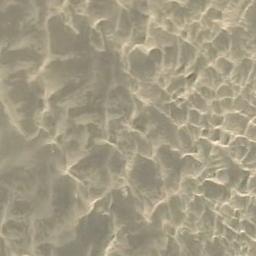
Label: desert